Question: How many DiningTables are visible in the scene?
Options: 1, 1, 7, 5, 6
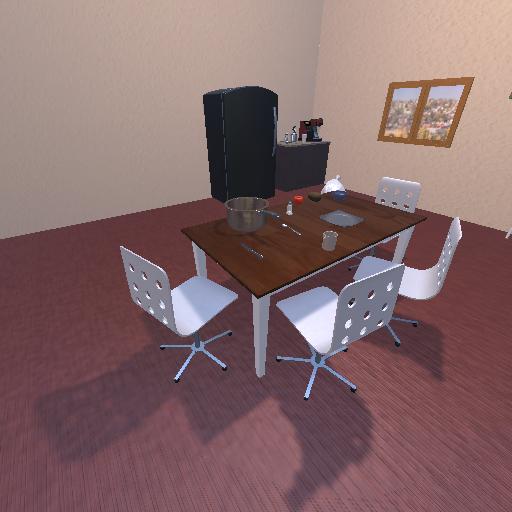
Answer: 1